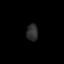
Tissue: lung
Cell type: Others
Senescence score: 0.2423
Nuclear area (px): 186
Mean DAPI intensity: 45.774